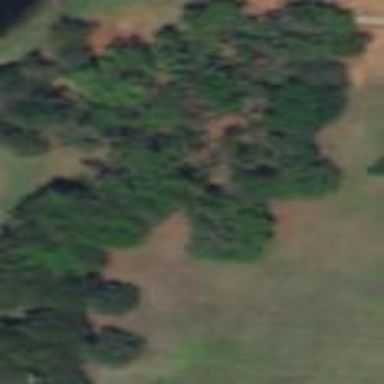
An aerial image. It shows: Beautiful woodland area.